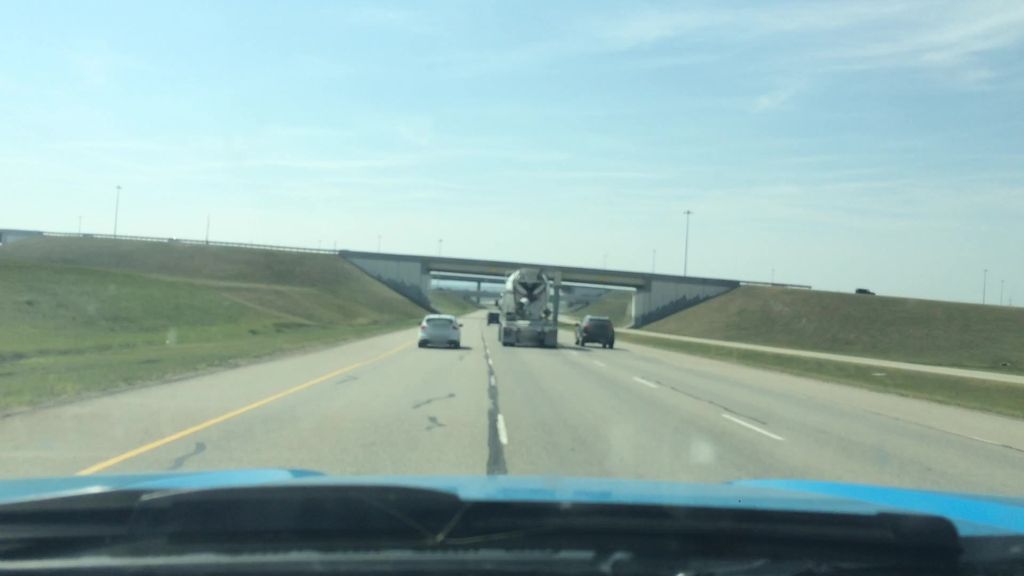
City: calgary